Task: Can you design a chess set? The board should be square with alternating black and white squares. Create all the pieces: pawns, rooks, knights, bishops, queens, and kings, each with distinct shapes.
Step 4670:
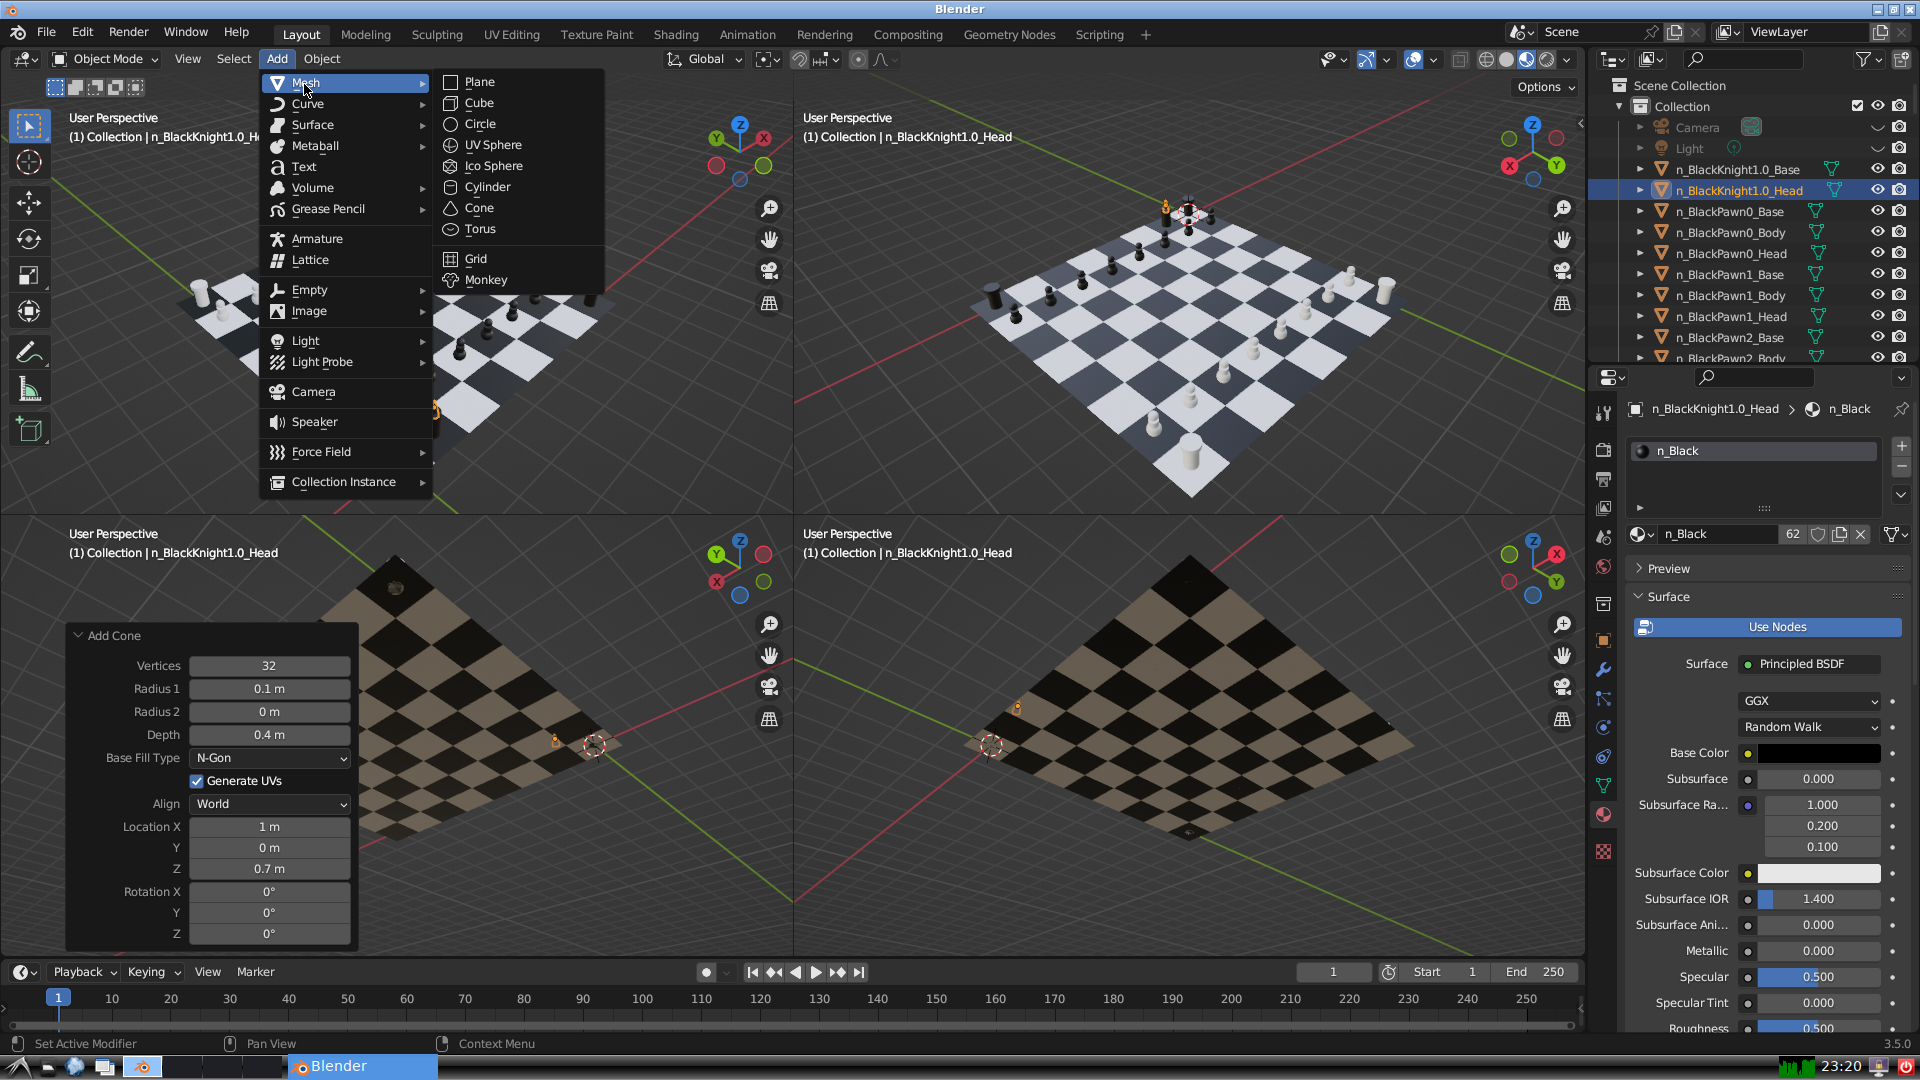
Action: {"mouse_move": [499, 187]}